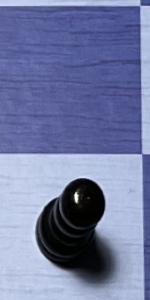
Label: Pawn_Black